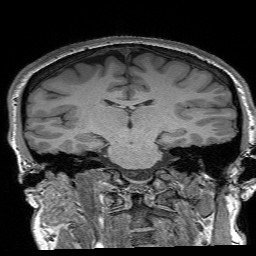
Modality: T1w
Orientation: sagittal
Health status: healthy
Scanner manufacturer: siemens
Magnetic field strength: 3 T